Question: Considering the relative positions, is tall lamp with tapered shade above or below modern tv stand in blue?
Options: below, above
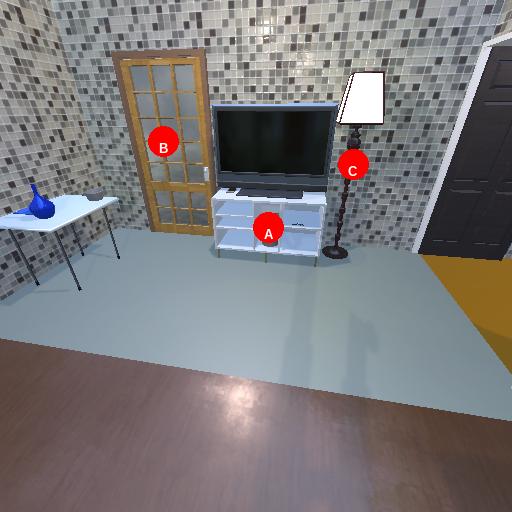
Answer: below